Question: Every time I click on the button, the app crashes. I have trouble finding the bug, but I'm sure it has to do something with either the onClickListener, or the onClick function.
Note: I'm using Parse API for some back end stuff. But I highly doubt it has anything to do with any of the Parse stuff.
Here's what my code looks like:
'''
public class SignUpActivity extends Activity {
protected EditText mUserName;
protected EditText mPassword;
protected EditText mEmail;
protected Button mSignUpButton;
@Override
protected void onCreate(Bundle savedInstanceState) {
super.onCreate(savedInstanceState);
requestWindowFeature(Window.FEATURE_INDETERMINATE_PROGRESS);
setContentView(R.layout.activity_sign_up);
mUserName = (EditText) findViewById(R.id.usernameField);
mPassword = (EditText) findViewById(R.id.passwordField);
mEmail = (EditText) findViewById(R.id.emailField);
mSignUpButton = (Button) findViewById(R.id.signupButton);
mSignUpButton.setOnClickListener(new View.OnClickListener() {
@Override
public void onClick(View v) {
String username = mUserName.getText().toString();
String password = mPassword.getText().toString();
String email = mEmail.getText().toString();
username = username.trim();
password = password.trim();
email = email.trim();
if(username.isEmpty() || password.isEmpty() || email.isEmpty()){
AlertDialog.Builder builder = new AlertDialog.Builder(SignUpActivity.this);
builder.setMessage(R.string.signup_error_message)
.setTitle(R.string.signup_error_title)
.setPositiveButton(android.R.string.ok, null);
AlertDialog dialog = builder.create();
dialog.show();
}
else{
setProgressBarIndeterminateVisibility(true);
ParseUser newUser = new ParseUser();
newUser.setUsername(username);
newUser.setPassword(password);
newUser.setEmail(email);
newUser.signUpInBackground(new SignUpCallback() {
@Override
public void done(ParseException e) {
setProgressBarIndeterminateVisibility(false);
if(e == null){
// success
Intent intent = new Intent(SignUpActivity.this, MainActivity.class);
intent.addFlags(Intent.FLAG_ACTIVITY_NEW_TASK);
intent.addFlags(Intent.FLAG_ACTIVITY_CLEAR_TASK);
startActivity(intent);
}
else{
AlertDialog.Builder builder = new AlertDialog.Builder(SignUpActivity.this);
builder.setMessage(e.getMessage())
.setTitle(R.string.signup_error_title)
.setPositiveButton(android.R.string.ok, null);
AlertDialog dialog = builder.create();
dialog.show();
}
}
});
}
}
});
}
@Override
public boolean onCreateOptionsMenu(Menu menu) {
// Inflate the menu; this adds items to the action bar if it is present.
getMenuInflater().inflate(R.menu.sign_up, menu);
return true;
}
}
'''
Here's my Log Cat:
'''
04-14 14:19:05.881: E/AndroidRuntime(1156): FATAL EXCEPTION: main 04-14 14:19:05.881:
E/AndroidRuntime(1156): Process: com.ebad.ribbit, PID: 1156 04-14 14:19:05.881:
E/AndroidRuntime(1156): java.lang.NullPointerException 04-14 14:19:05.881:
E/AndroidRuntime(1156): at com.ebad.ribbit.SignUpActivity$1.onClick(SignUpActivity.java:40) 04-14 14:19:05.881:
E/AndroidRuntime(1156): at android.view.View.performClick(View.java:4438) 04-14 14:19:05.881:
E/AndroidRuntime(1156): at android.view.View$PerformClick.run(View.java:18422) 04-14 14:19:05.881:
E/AndroidRuntime(1156): at android.os.Handler.handleCallback(Handler.java:733) 04-14 14:19:05.881:
E/AndroidRuntime(1156): at android.os.Handler.dispatchMessage(Handler.java:95) 04-14 14:19:05.881:
E/AndroidRuntime(1156): at android.os.Looper.loop(Looper.java:136) 04-14 14:19:05.881:
E/AndroidRuntime(1156): at android.app.ActivityThread.main(ActivityThread.java:5017) 04-14 14:19:05.881:
E/AndroidRuntime(1156): at java.lang.reflect.Method.invokeNative(Native Method) 04-14 14:19:05.881:
E/AndroidRuntime(1156): at java.lang.reflect.Method.invoke(Method.java:515) 04-14 14:19:05.881:
E/AndroidRuntime(1156): at com.android.internal.os.ZygoteInit$MethodAndArgsCaller.run(ZygoteInit.java:779) 04-14 14:19:05.881:
E/AndroidRuntime(1156): at com.android.internal.os.ZygoteInit.main(ZygoteInit.java:595) 04-14 14:19:05.881:
E/AndroidRuntime(1156): at dalvik.system.NativeStart.main(Native Method)
'''
EDIT:
As requested, here is line 40:
'''
String username = mUserName.getText().toString();
'''
EDIT 2:
Here is the log cat after adding 'Log.i(TAG, mUserName == null ? "mUserName is null" : mUserName.getText() == null ? "mUserName.getText() is null" : "nothing is null");' :
'''
04-14 15:21:47.955: E/AndroidRuntime(1318): FATAL EXCEPTION: main
04-14 15:21:47.955: E/AndroidRuntime(1318): Process: com.ebad.ribbit, PID: 1318
04-14 15:21:47.955: E/AndroidRuntime(1318): java.lang.NullPointerException
04-14 15:21:47.955: E/AndroidRuntime(1318): at com.ebad.ribbit.SignUpActivity$1.onClick(SignUpActivity.java:43)
04-14 15:21:47.955: E/AndroidRuntime(1318): at android.view.View.performClick(View.java:4438)
04-14 15:21:47.955: E/AndroidRuntime(1318): at android.view.View$PerformClick.run(View.java:18422)
04-14 15:21:47.955: E/AndroidRuntime(1318): at android.os.Handler.handleCallback(Handler.java:733)
04-14 15:21:47.955: E/AndroidRuntime(1318): at android.os.Handler.dispatchMessage(Handler.java:95)
04-14 15:21:47.955: E/AndroidRuntime(1318): at android.os.Looper.loop(Looper.java:136)
04-14 15:21:47.955: E/AndroidRuntime(1318): at android.app.ActivityThread.main(ActivityThread.java:5017)
04-14 15:21:47.955: E/AndroidRuntime(1318): at java.lang.reflect.Method.invokeNative(Native Method)
04-14 15:21:47.955: E/AndroidRuntime(1318): at java.lang.reflect.Method.invoke(Method.java:515)
04-14 15:21:47.955: E/AndroidRuntime(1318): at com.android.internal.os.ZygoteInit$MethodAndArgsCaller.run(ZygoteInit.java:779)
04-14 15:21:47.955: E/AndroidRuntime(1318): at com.android.internal.os.ZygoteInit.main(ZygoteInit.java:595)
04-14 15:21:47.955: E/AndroidRuntime(1318): at dalvik.system.NativeStart.main(Native Method)
'''
EDIT 3:
Upon Request, here is my activity_sign_up.xml:
'''
<RelativeLayout xmlns:android="http://schemas.android.com/apk/res/android"
xmlns:tools="http://schemas.android.com/tools"
android:layout_width="match_parent"
android:layout_height="match_parent"
android:paddingBottom="@dimen/activity_vertical_margin"
android:paddingLeft="@dimen/activity_horizontal_margin"
android:paddingRight="@dimen/activity_horizontal_margin"
android:paddingTop="@dimen/activity_vertical_margin"
tools:context=".SignUpActivity" >
<EditText
android:id="@+id/userNameField"
android:layout_width="match_parent"
android:layout_height="wrap_content"
android:layout_alignParentLeft="true"
android:layout_alignParentTop="true"
android:hint="@string/username_hint"
android:ems="10" >
<requestFocus />
</EditText>
<EditText
android:id="@+id/passwordField"
android:layout_width="match_parent"
android:layout_height="wrap_content"
android:layout_alignParentLeft="true"
android:layout_below="@+id/userNameField"
android:ems="10"
android:hint="@string/password_hint"
android:inputType="textPassword" />
<EditText
android:id="@+id/emailField"
android:layout_width="match_parent"
android:layout_height="wrap_content"
android:layout_alignParentLeft="true"
android:layout_below="@+id/passwordField"
android:ems="10"
android:hint="@string/email_hint"
android:inputType="textEmailAddress" />
<Button
android:id="@+id/signupButton"
android:layout_width="match_parent"
android:layout_height="wrap_content"
android:layout_alignLeft="@+id/emailField"
android:layout_below="@+id/emailField"
android:layout_marginTop="50dp"
android:text="@string/sign_up_button_label" />
</RelativeLayout>
'''
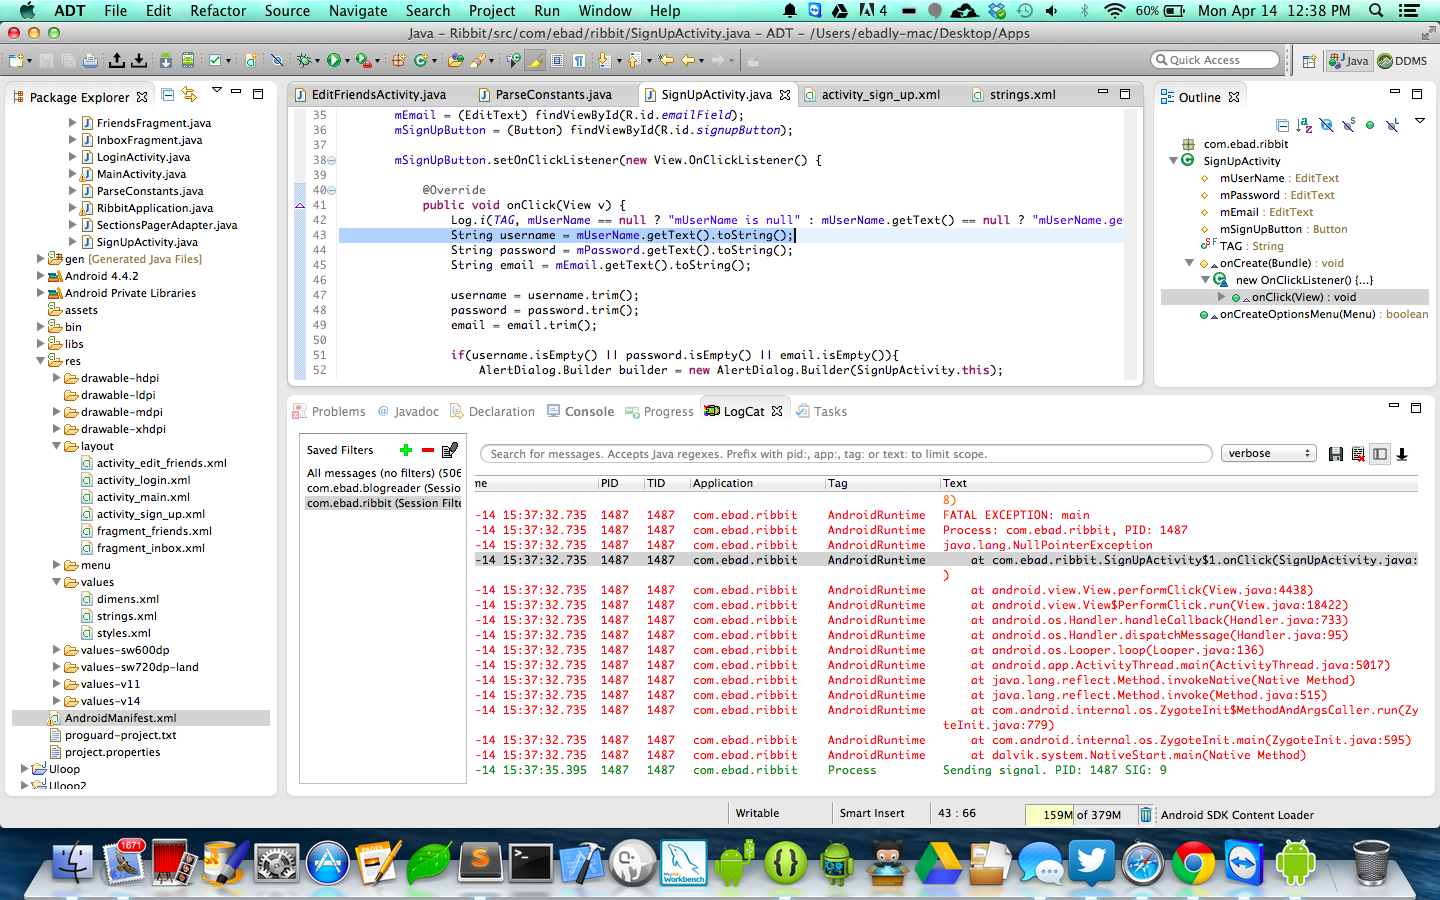
Answer: Do this please:
'''
@Override
public void onClick(View v) {
if(mUserName != null && mPassword != null && mEmail != null && mUserName.getText() != null && mPassword.getText() != null && mEmail.getText() != null)
{
Your original code here.
}
}
'''
Update:
Typo
'''
mUserName = (EditText) findViewById(R.id.usernameField); should be userNameField?
<EditText android:id="@+id/userNameField" ...
'''